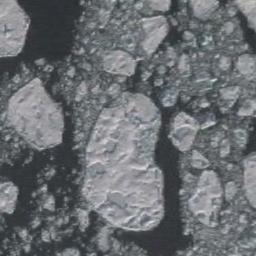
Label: sea_ice